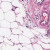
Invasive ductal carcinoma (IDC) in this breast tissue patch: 0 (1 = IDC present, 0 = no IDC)